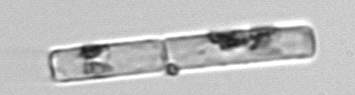
Label: Guinardia_delicatula